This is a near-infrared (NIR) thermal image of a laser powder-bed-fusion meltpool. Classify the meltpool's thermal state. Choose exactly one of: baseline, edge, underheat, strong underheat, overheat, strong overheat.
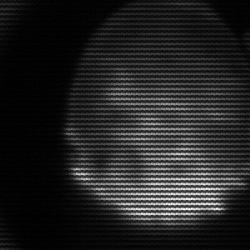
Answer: edge